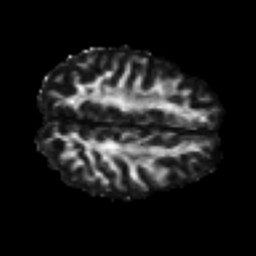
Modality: FA
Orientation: axial
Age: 20
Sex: female
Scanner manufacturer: siemens
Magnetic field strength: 3 T
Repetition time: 7 s
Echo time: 0.0926 s